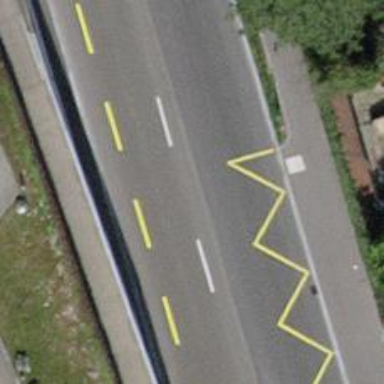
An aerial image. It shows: Bus stop equipped with public transport stop position.